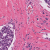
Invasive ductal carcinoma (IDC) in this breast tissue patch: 0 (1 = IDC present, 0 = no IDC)